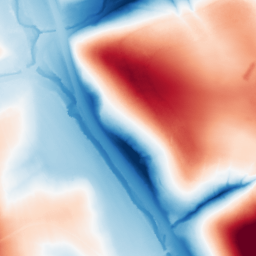
Category: classical
Decomposition family: gaussian_anisotropic
Decomposition parameters: sigma_x: 50
sigma_y: 50
Upsampling method: bicubic
Upsampling parameters: scale: 4
Upsampling scale: 4